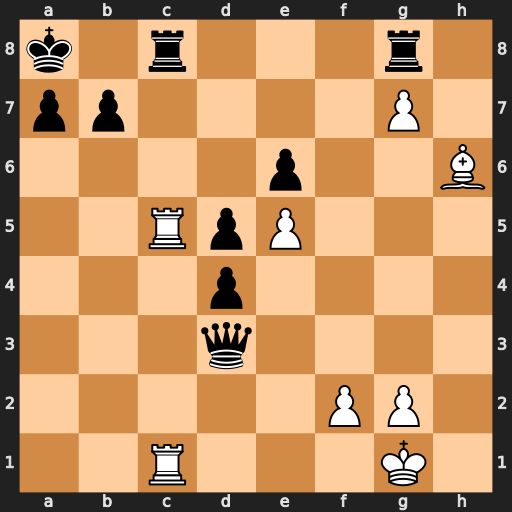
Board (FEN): k1r3r1/pp4P1/4p2B/2RpP3/3p4/3q4/5PP1/2R3K1
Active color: w
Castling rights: -
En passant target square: -
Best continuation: Rxc8+ Rxc8 Rxc8#